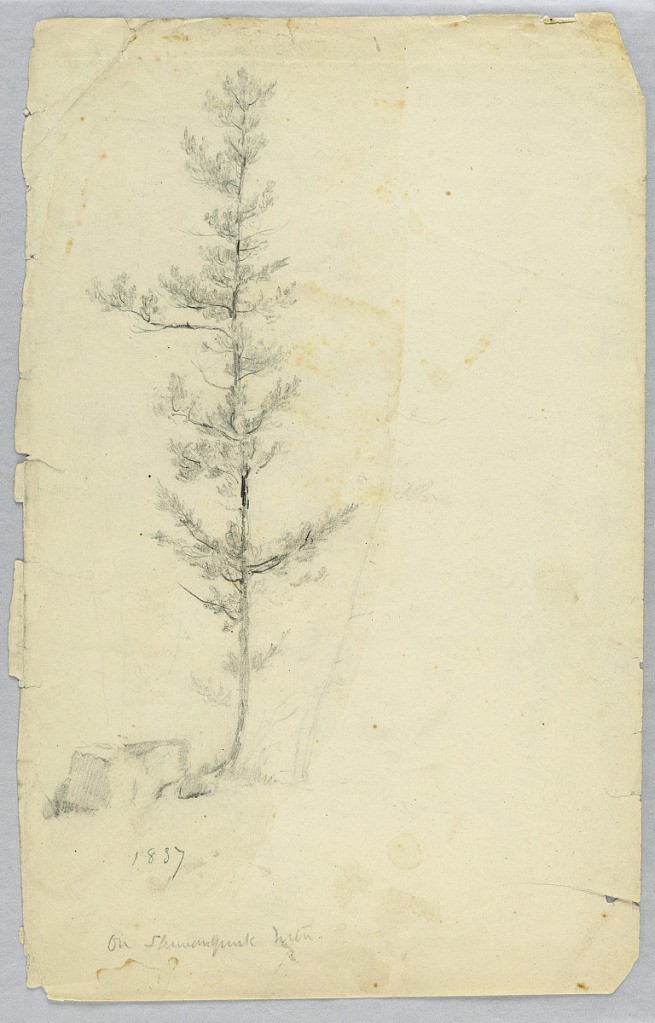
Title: Study of Pine Tree, Shawangunk Mountains
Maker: Daniel Huntington, American, 1816–1906
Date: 1837
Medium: Graphite on cream wove paper
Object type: Drawing
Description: Study of a scrawny pine tree with a rock below, at left.